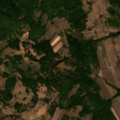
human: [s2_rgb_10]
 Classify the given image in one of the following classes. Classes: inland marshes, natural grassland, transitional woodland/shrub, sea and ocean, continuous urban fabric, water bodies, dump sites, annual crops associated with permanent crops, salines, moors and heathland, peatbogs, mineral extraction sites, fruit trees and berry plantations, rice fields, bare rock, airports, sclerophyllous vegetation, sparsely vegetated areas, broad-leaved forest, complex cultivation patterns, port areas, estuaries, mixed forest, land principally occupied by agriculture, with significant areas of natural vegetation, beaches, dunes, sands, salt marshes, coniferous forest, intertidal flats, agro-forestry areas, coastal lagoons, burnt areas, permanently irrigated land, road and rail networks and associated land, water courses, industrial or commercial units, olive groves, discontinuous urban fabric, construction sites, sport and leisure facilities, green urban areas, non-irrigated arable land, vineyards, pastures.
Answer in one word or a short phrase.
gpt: land principally occupied by agriculture, with significant areas of natural vegetation, broad-leaved forest, transitional woodland/shrub